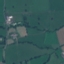
Label: Pasture